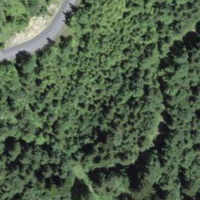
EUNIS habitat code: 43
Species observed at this site:
Lysandra coridon